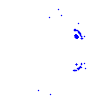
Particle: electron